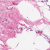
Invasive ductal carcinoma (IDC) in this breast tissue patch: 0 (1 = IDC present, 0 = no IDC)